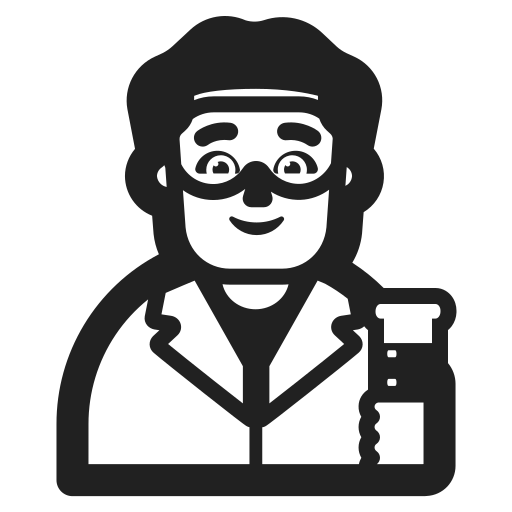
man scientist high contrast default